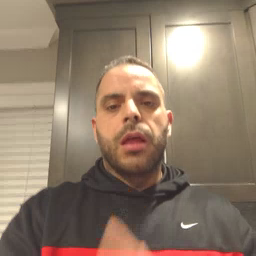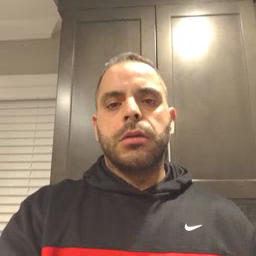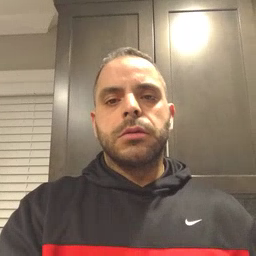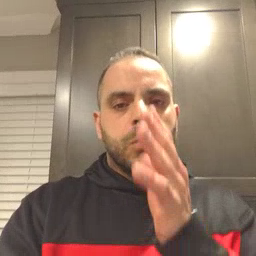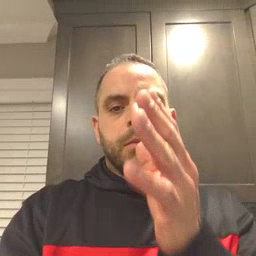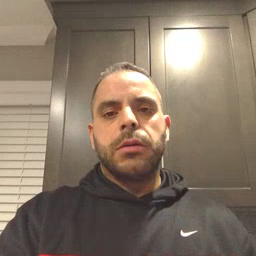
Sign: grandma